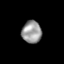
Tissue: skin
Cell type: Epithelial cells
Senescence score: 0.2374
Nuclear area (px): 430
Mean DAPI intensity: 153.056